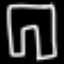
Label: pants